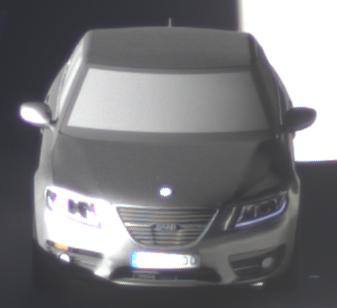
Make: Saab
Model: 5-Sep
Detailed model: 9-5 1.6T
Model produced from: 2010/06
Model produced until: 2011/12
Doors: 4
Color: gray
Road condition: dry road
Daytime: sunrise or sunset
Contrast: high contrast